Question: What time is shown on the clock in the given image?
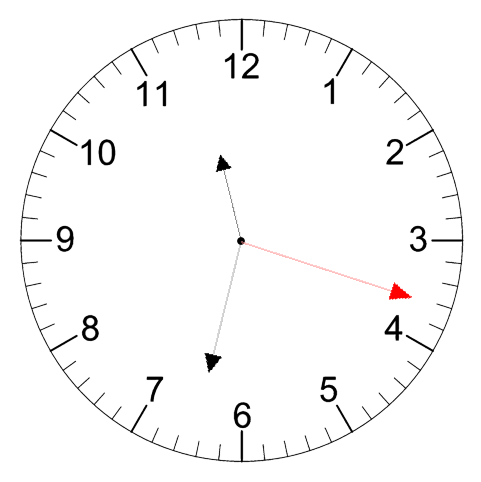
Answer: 11:32:18